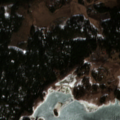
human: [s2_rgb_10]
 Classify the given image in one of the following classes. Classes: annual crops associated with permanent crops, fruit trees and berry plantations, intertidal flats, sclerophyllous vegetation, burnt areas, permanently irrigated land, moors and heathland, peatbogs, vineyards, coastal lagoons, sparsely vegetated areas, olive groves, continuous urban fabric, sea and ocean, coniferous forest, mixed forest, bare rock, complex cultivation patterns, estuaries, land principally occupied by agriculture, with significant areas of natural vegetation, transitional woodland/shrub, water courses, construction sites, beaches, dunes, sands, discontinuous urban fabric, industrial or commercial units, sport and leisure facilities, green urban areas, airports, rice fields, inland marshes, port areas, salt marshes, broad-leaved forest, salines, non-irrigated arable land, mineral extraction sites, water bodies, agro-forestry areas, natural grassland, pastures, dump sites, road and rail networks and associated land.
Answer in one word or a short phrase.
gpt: land principally occupied by agriculture, with significant areas of natural vegetation, coniferous forest, mixed forest, sea and ocean